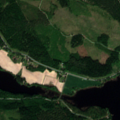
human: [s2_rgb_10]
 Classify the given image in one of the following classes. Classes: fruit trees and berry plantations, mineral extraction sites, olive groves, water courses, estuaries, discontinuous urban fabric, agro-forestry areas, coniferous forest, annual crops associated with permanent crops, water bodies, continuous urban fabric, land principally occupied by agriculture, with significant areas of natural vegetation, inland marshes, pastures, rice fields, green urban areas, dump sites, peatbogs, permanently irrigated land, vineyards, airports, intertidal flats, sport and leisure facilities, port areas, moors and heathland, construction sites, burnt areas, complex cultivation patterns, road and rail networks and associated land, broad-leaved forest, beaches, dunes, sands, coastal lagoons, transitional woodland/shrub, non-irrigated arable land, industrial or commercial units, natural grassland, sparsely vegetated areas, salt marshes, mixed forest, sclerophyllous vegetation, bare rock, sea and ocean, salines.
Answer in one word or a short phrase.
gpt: coniferous forest, mixed forest, transitional woodland/shrub, water bodies